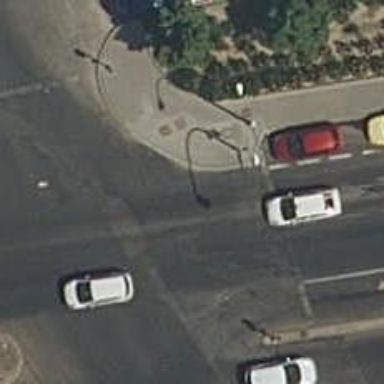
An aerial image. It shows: Road with traffic signals.